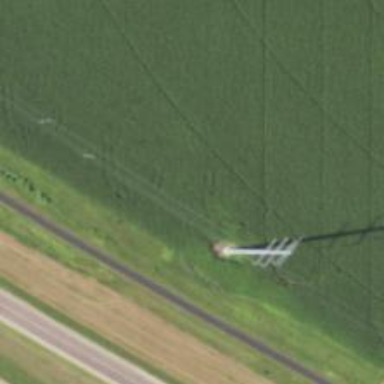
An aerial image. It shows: Power tower.